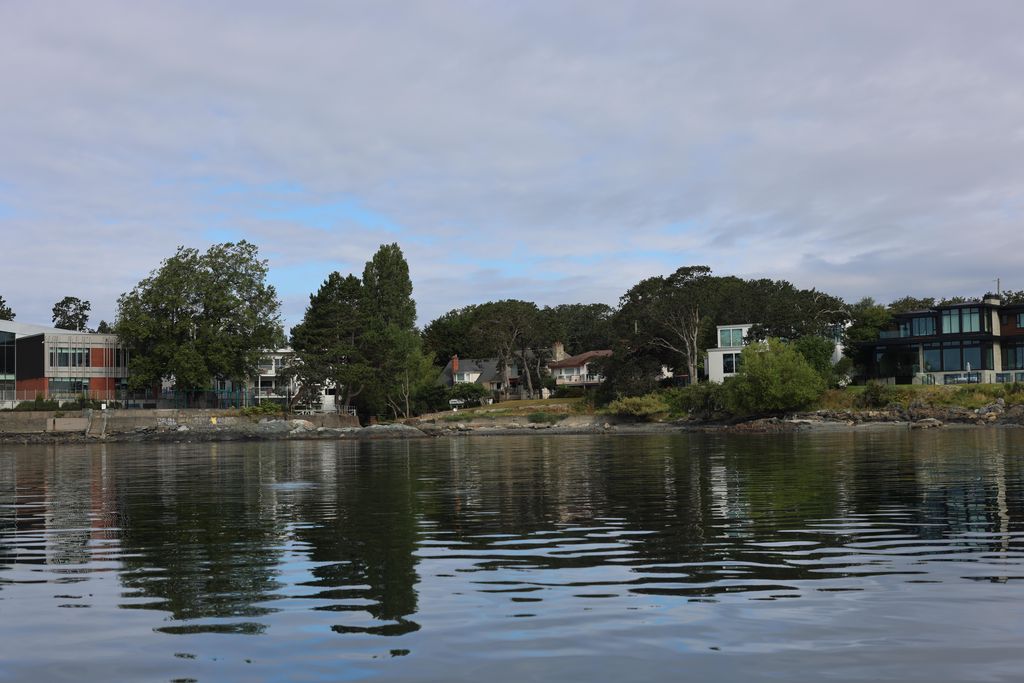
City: victoria